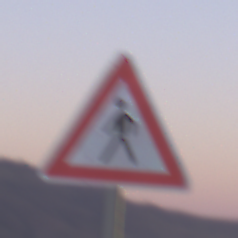
Verkehrszeichen: FussgaengerRechts
Umgebung: Outdoor, Nature
Tageszeit: Dusk
Wetter: Clear
Licht: Natural
Jahreszeit: NotSpecified
Kontrast: LowContrast